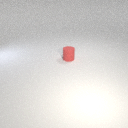
small red rubber cylinder